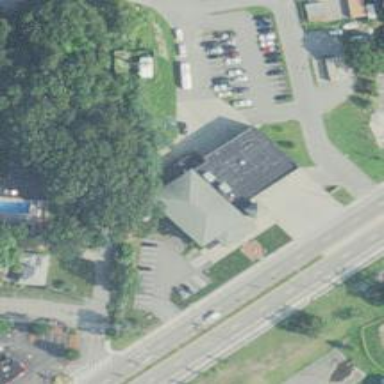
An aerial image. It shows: Fire station building that serves as amenity for the community.